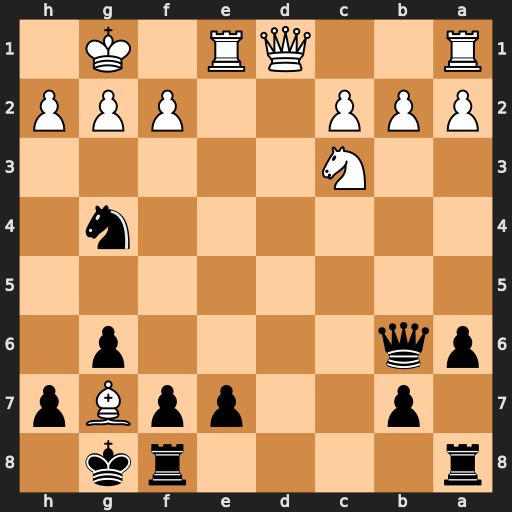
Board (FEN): r4rk1/1p2ppBp/pq4p1/8/6n1/2N5/PPP2PPP/R2QR1K1
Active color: b
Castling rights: -
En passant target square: -
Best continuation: Qxf2+ Kh1 Qh4 Qxg4 Qxg4